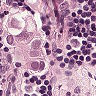
Metastatic tissue present: yes